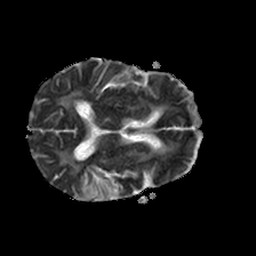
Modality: ADC
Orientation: axial
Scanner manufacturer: philips
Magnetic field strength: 1.5 T
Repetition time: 3.534 s
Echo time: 0.06922 s